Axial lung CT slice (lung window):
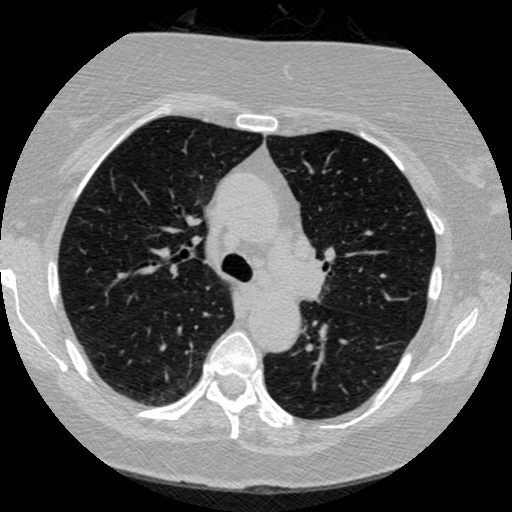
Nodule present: no